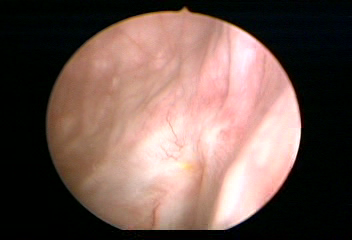
Modality: WLC
Class: Normal mucosa
Bladder cancer association: No